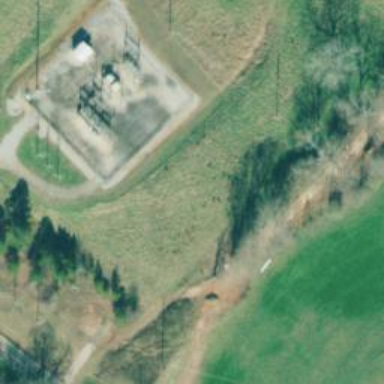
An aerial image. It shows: Distribution substation surrounded by fence.